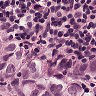
Metastatic tissue present: yes